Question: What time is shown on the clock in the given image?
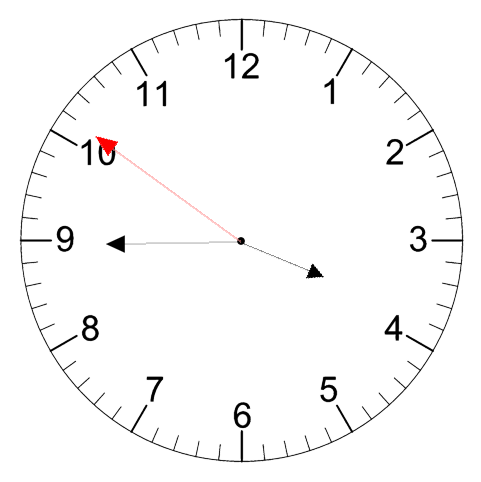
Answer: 03:44:51